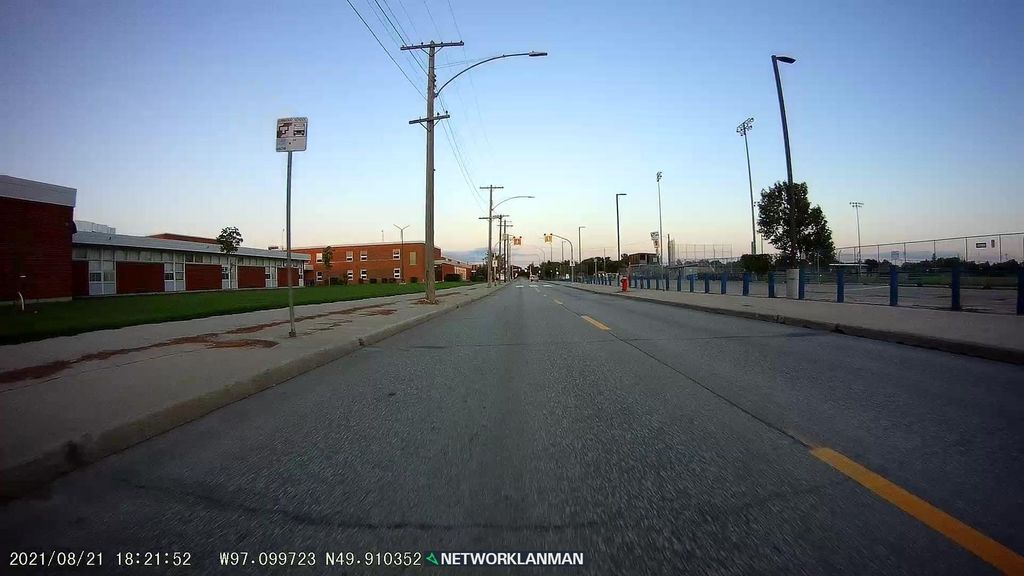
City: winnipeg